Platform: macOS
Application: Arc Browser
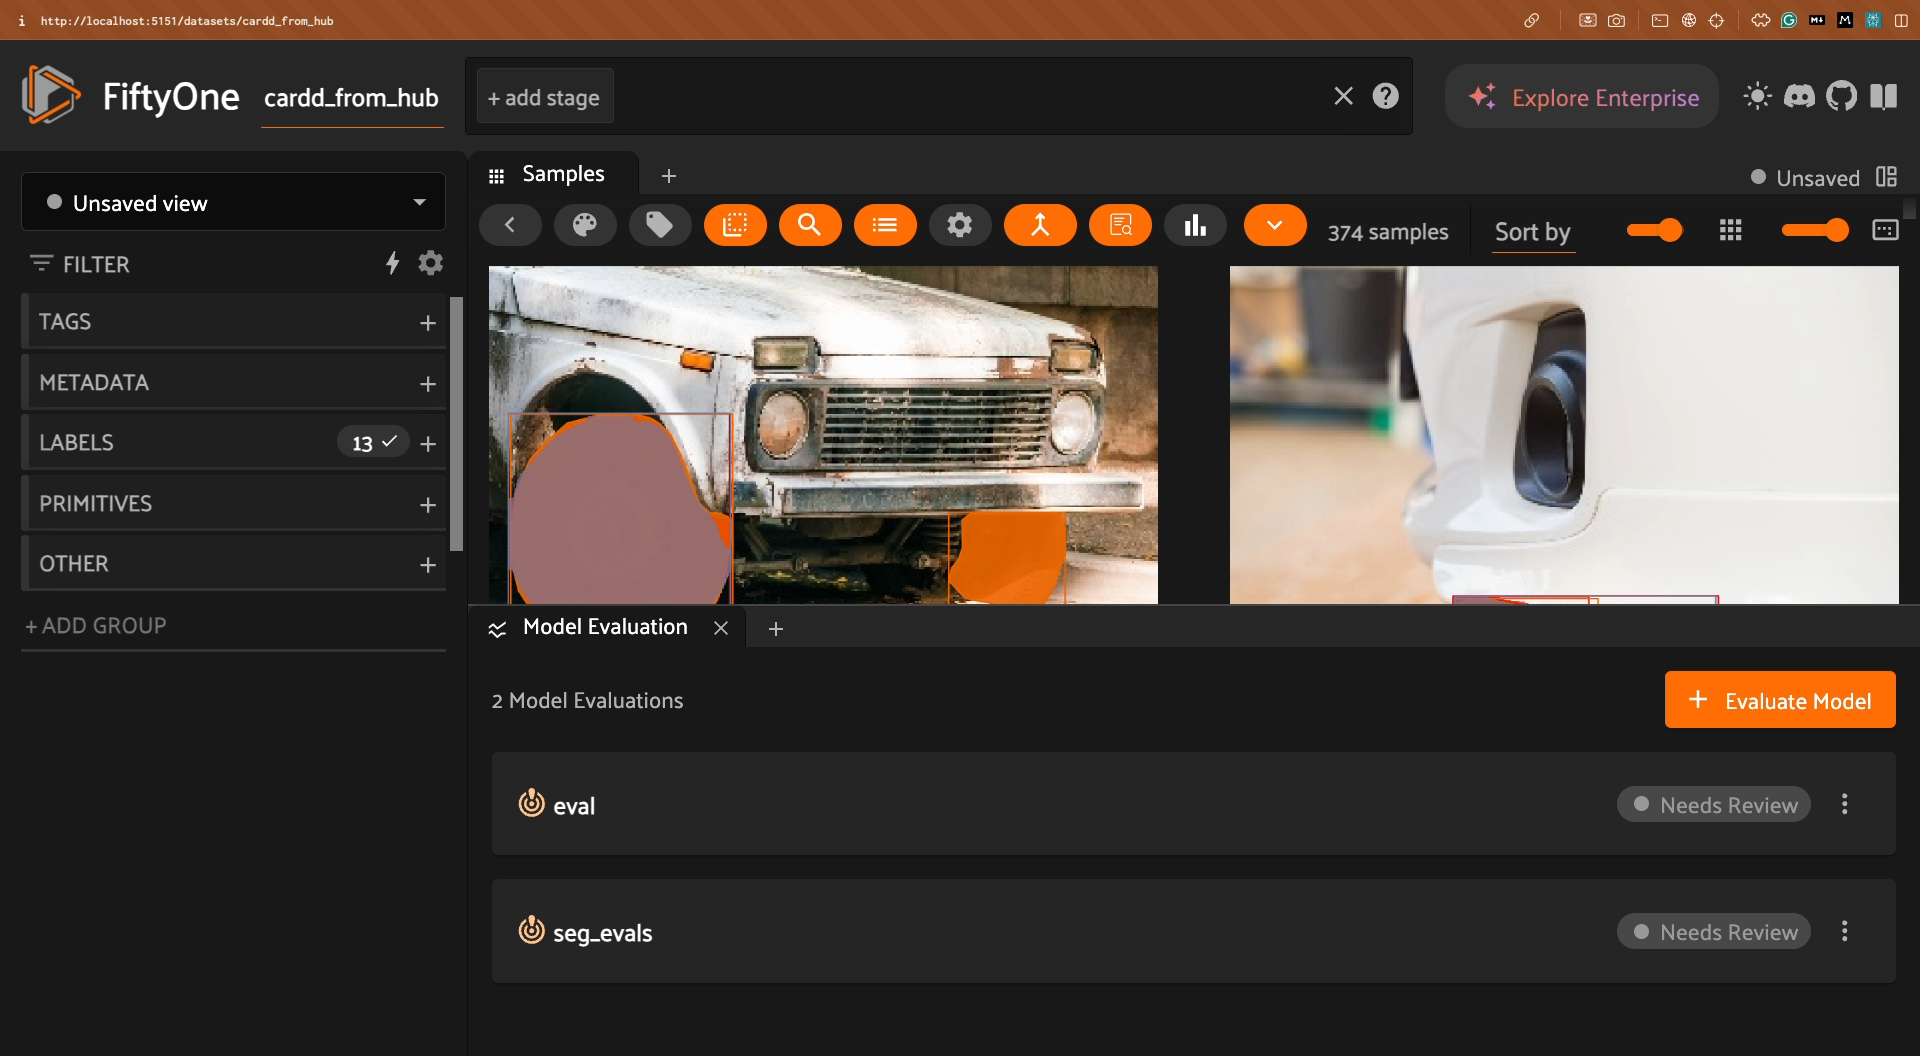
task_description: Locate the sidebar
action_type: hover
element_info: Menu Item
steps_since_start: 1